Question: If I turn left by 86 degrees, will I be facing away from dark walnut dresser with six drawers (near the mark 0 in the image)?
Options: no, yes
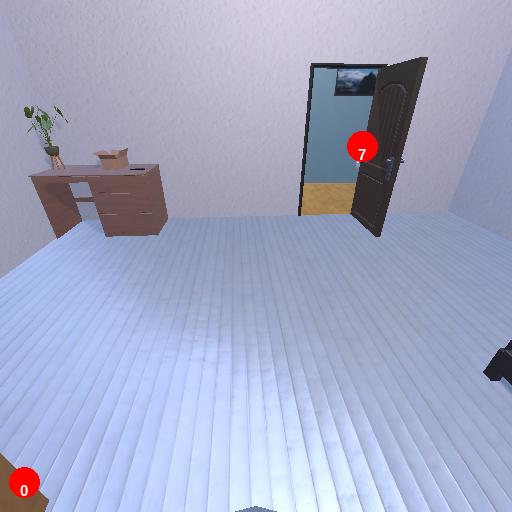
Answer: no